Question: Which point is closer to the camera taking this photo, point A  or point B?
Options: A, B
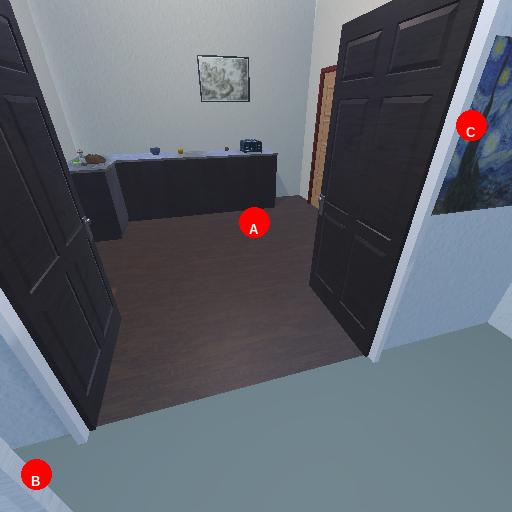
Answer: A